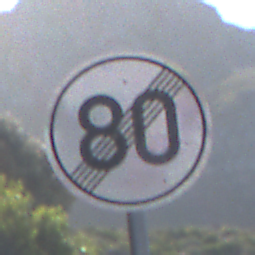
Verkehrszeichen: EndeGeschwindigkeit80
Umgebung: Outdoor, Nature
Tageszeit: MorningAfternoon
Wetter: Clear
Licht: Natural
Jahreszeit: NotSpecified
Kontrast: HighContrast